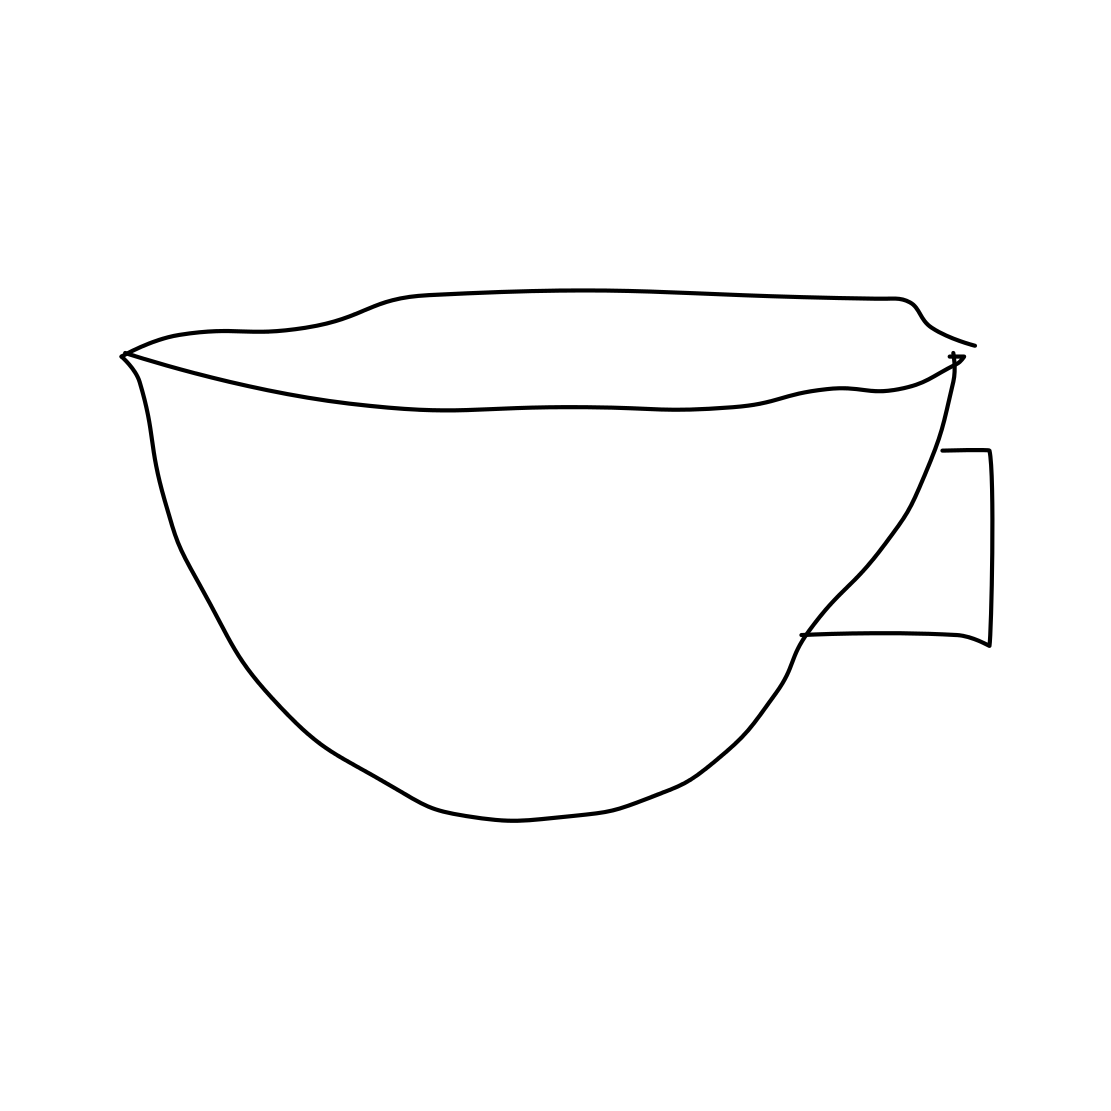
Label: teacup